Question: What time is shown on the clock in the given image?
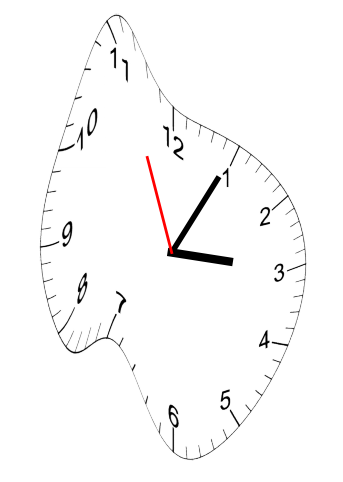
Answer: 03:04:56